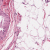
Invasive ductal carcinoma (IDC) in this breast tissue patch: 0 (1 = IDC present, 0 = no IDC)